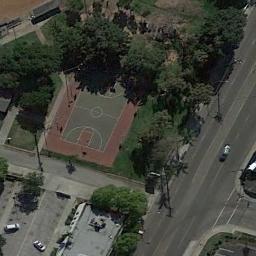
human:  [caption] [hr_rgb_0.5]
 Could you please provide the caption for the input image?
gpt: There are two identical basketball courts on the left .

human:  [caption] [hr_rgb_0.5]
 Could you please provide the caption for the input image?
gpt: The basketball court surrounded by some trees is next to a road and the parking lot .

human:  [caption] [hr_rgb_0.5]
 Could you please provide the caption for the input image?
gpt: A basketball court surrounded by some trees and a parking lot beside .

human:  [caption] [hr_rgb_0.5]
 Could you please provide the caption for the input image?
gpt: There is a basketball court surrounded by trees and grass with a road pass by .

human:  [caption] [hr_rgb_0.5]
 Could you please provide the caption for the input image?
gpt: Many trees are near the basketball court .